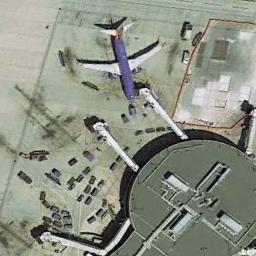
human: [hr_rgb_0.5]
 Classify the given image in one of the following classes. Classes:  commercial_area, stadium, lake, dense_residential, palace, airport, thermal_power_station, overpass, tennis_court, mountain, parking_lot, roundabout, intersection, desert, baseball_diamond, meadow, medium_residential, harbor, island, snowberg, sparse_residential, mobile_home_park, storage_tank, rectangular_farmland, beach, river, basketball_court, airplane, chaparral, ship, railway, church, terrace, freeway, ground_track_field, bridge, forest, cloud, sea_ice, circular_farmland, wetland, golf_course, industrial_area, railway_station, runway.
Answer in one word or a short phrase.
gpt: airplane